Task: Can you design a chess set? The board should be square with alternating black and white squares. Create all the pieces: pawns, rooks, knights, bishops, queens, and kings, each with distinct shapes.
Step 5500:
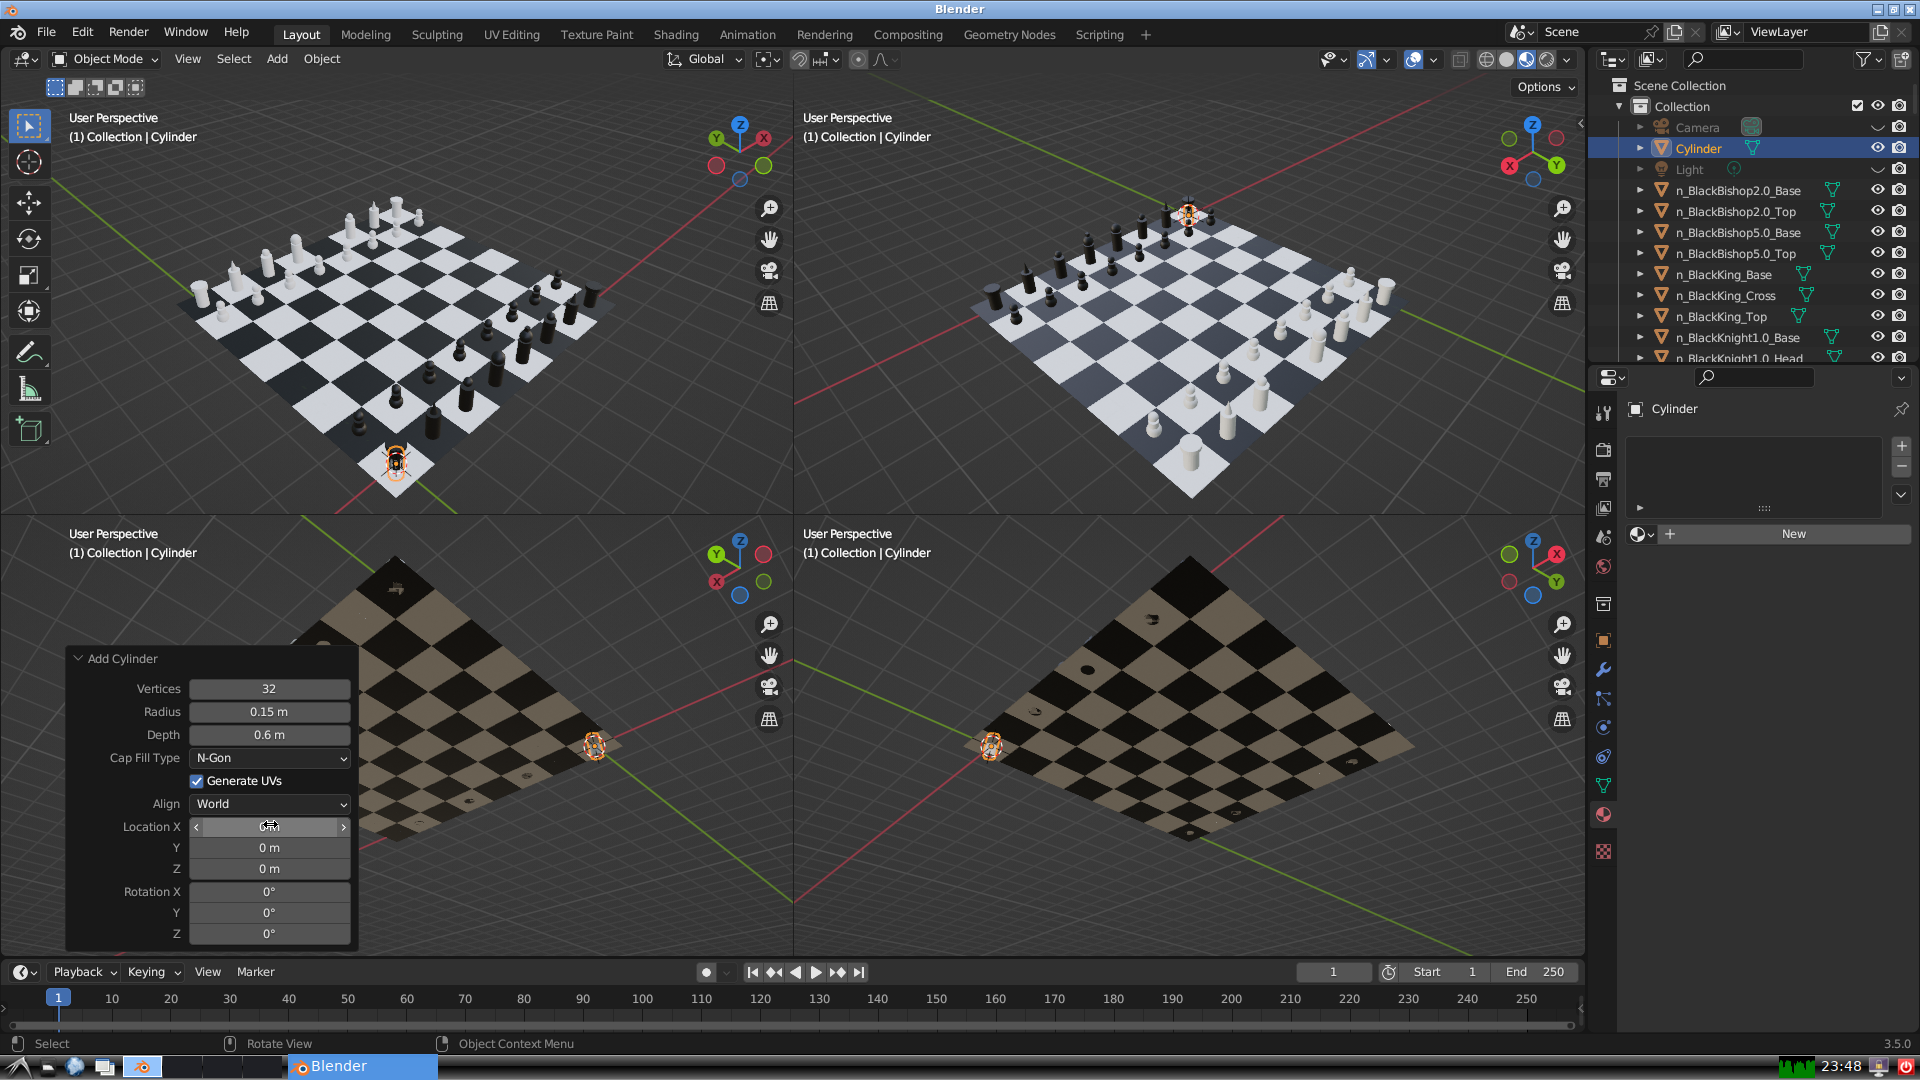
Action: click: no